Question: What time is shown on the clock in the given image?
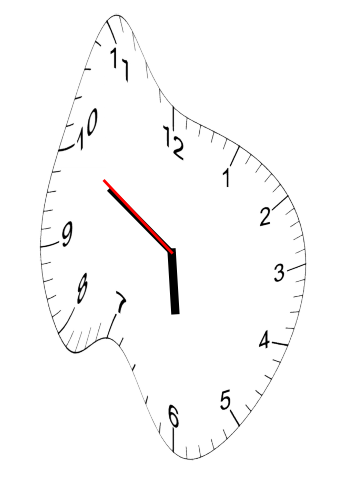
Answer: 05:49:50